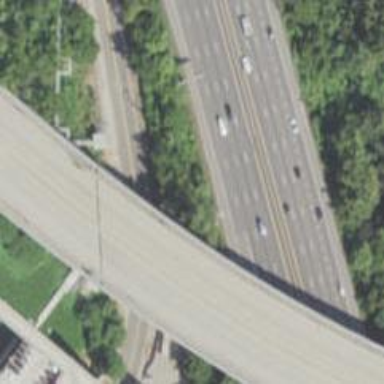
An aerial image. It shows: View of motorway.